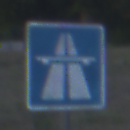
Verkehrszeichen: Autobahn
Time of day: SunriseSunset
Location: Outdoor (Urban)
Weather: Clear
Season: NotSpecified
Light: Natural